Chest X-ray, PA view. Patient: 61 years old, sex F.
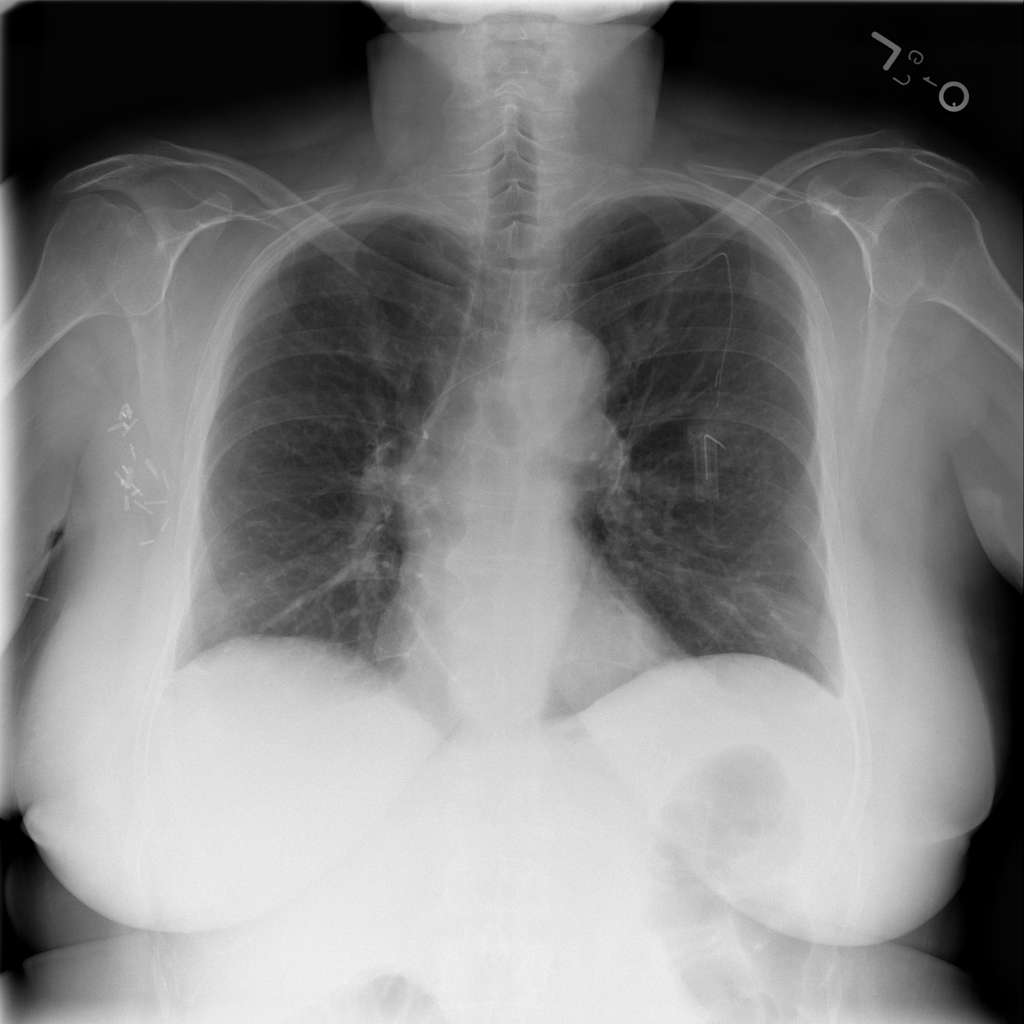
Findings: No Finding